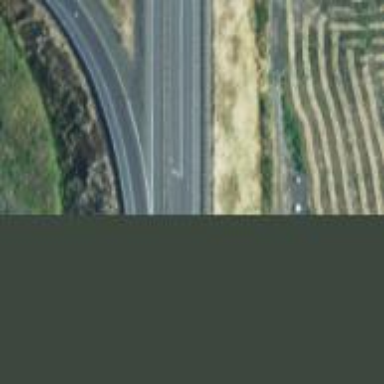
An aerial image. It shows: Asphalt trunk highway.